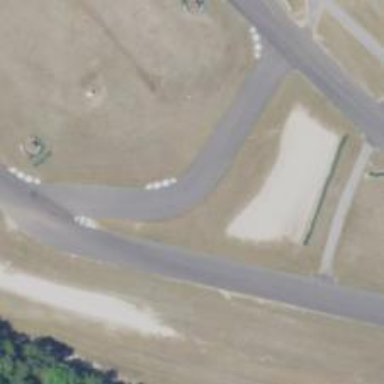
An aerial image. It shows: Motor sport raceway.